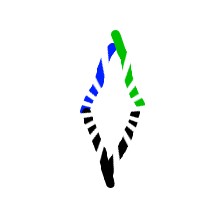
Shape: rhombus